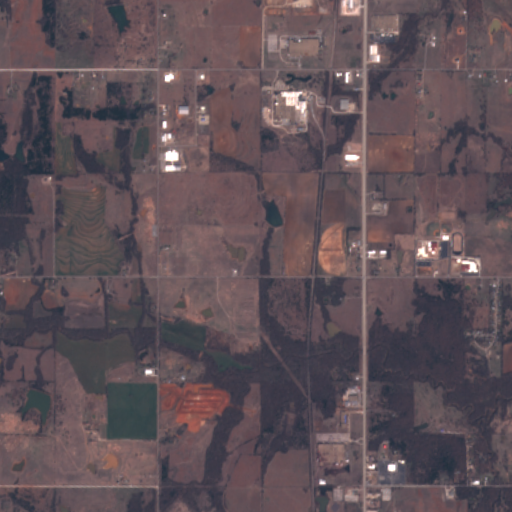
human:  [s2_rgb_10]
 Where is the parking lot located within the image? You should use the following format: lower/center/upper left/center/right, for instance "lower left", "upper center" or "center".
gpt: The parking lot is located in the lower right of the image.
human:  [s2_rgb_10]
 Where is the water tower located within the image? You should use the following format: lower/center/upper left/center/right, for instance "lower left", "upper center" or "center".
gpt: The water tower is located in the upper left of the image.
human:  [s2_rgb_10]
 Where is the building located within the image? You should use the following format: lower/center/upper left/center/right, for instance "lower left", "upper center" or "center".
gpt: The building is located in the lower right of the image.
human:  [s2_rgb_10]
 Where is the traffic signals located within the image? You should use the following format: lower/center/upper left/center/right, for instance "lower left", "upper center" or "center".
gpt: The traffic signals is located in the lower right of the image.
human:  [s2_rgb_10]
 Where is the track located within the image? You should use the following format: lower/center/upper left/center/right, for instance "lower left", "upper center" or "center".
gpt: There is no track in the image.